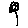
Label: flower